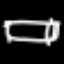
Label: bed